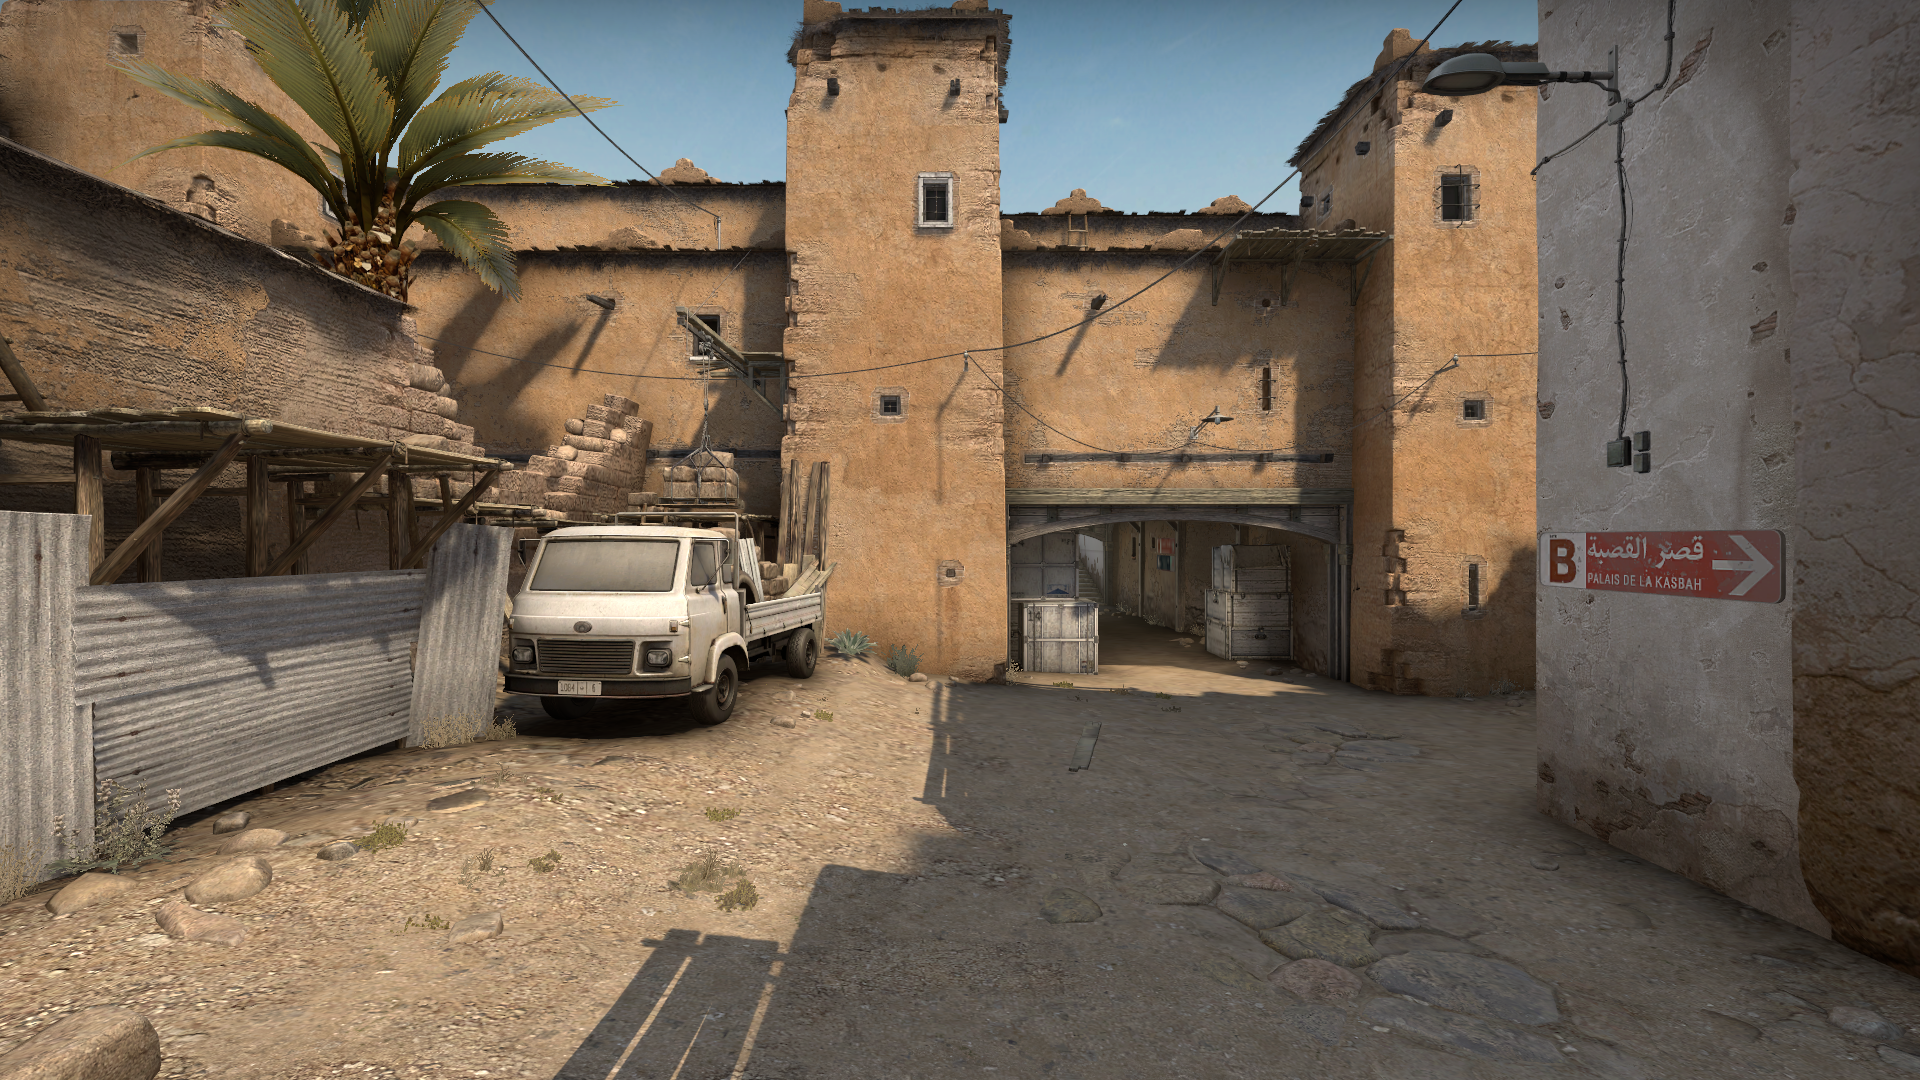
Map: de_dust2